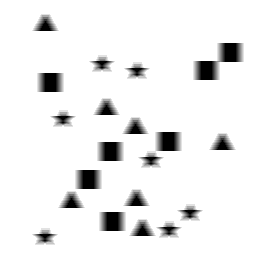
Squares: 7
Triangles: 7
Stars: 7
Total shapes: 21